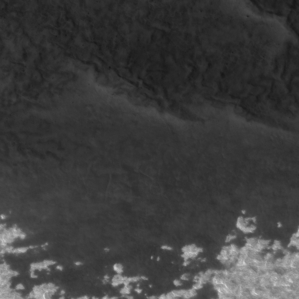
Label: non_frost